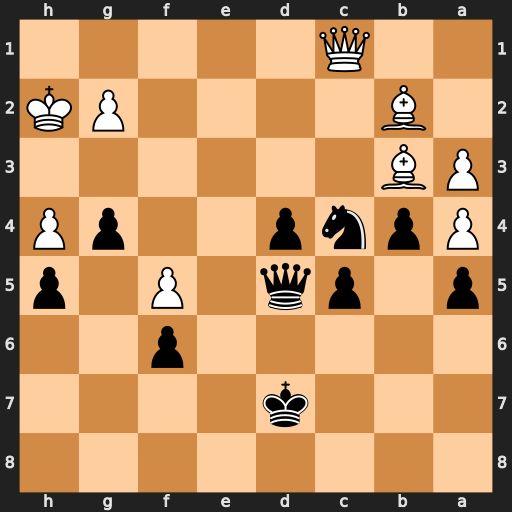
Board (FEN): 8/3k4/5p2/p1pq1P1p/Ppnp2pP/PB6/1B4PK/2Q5
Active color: b
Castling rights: -
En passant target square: -
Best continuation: Qe5+ Kg1 Nxb2